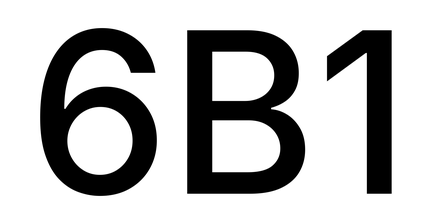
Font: Inter_Medium